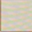
Piece: xx